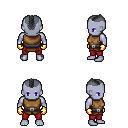
a pixel art fantasy rpg character, male body template, dark elf, purple skin, leather chest armor, red pants, gray short mohawk hairstyle, gold gloves, four views (front, back, left, right), 2x2 character sprite sheet, small pixel art, hard edges, no anti-aliasing